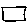
Label: square